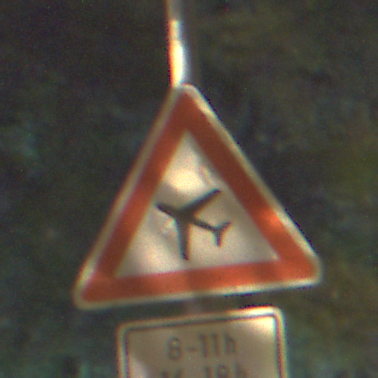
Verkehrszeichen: FlugbetriebRechts
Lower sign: ZeitangabenOhneBeschraenkungAufWochentage2
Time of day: Night
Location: Outdoor (Suburban)
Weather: PartlyCloudy
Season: NotSpecified
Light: Artificial